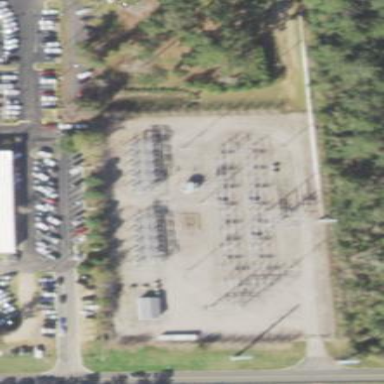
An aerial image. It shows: Distribution level power substation enclosed by fence.